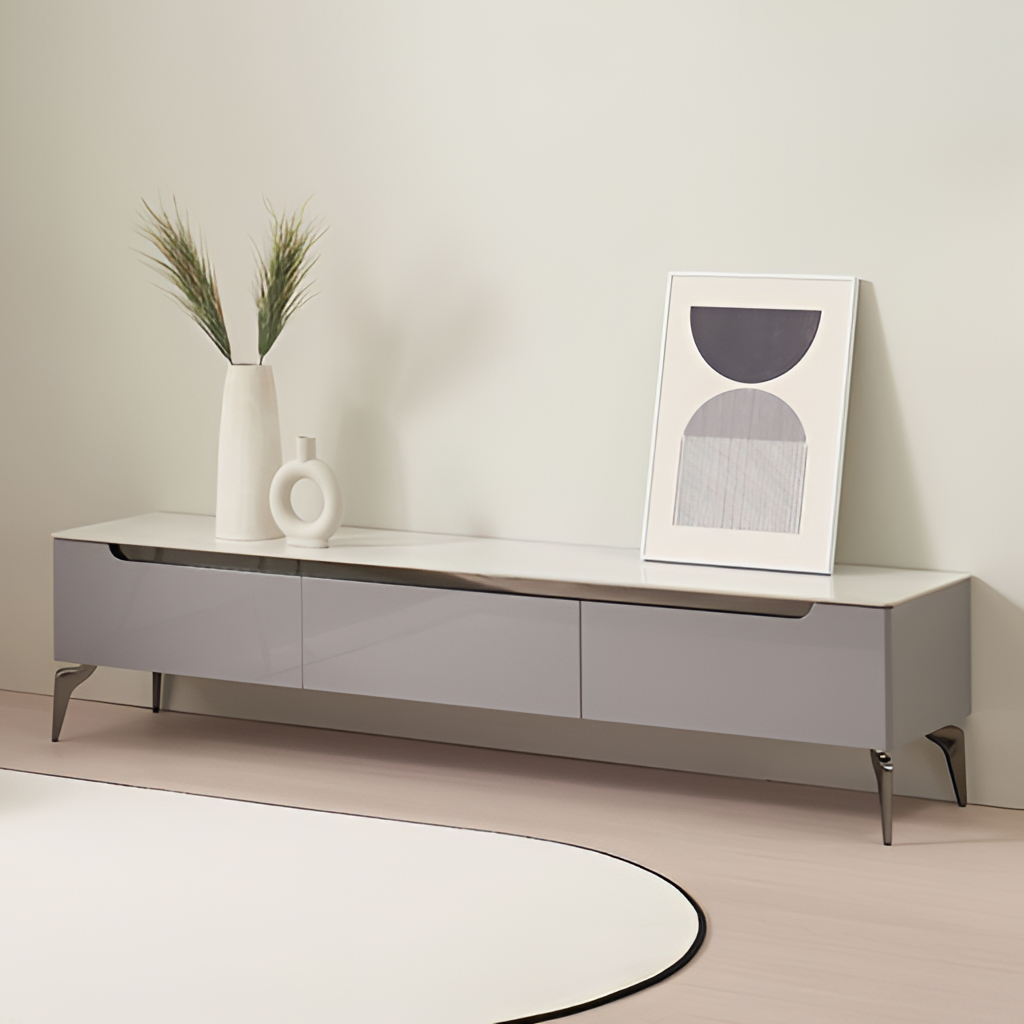
lacquer media console, living room, wood flooring, with plank pattern, minimalist, off-white paint wallpaper, with solid pattern